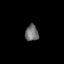
Tissue: lung
Cell type: Myeloid cells
Senescence score: 0.1989
Nuclear area (px): 215
Mean DAPI intensity: 109.74